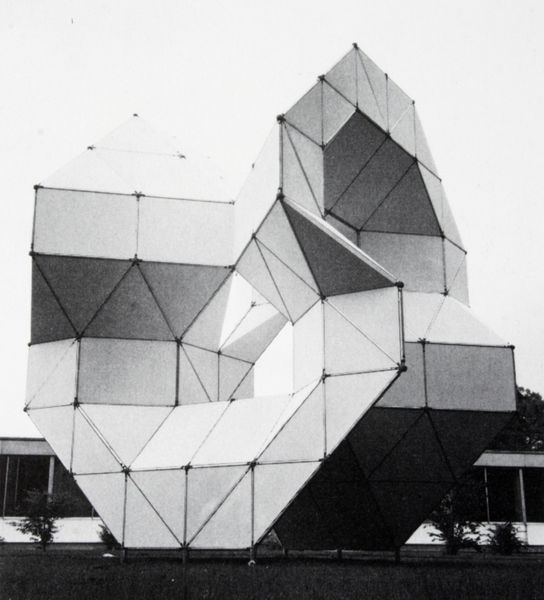
Titel: Plastisch gestaltete Raumstrukturen 'endlose Schleife'
Künstler: Max Mengeringhausen
Standort: Kassel
Institution: Ausstellung der Werkkunstschule
Schlagwörter: himmel, körper, schatten, weiß, bäume, kubistisch, grau, licht, raum, schwarz, säulen, anlage, dach, gebäude, haus, park, rasen, wiese, architektur, garten, skulptur, flächen, formen, plastik, foto, fotografie, photographie, rechtecke, futuristisch, oberfläche, schwarzweiß, würfel, photo, ausstellung, geometrisch, konstruktion, dreiecke, geometrie, vierecke, gefüge, kuben, raster, kubus, kunststoff